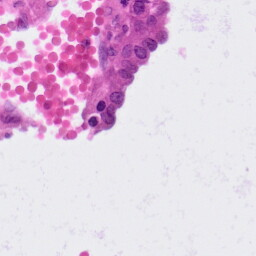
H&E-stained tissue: Lung